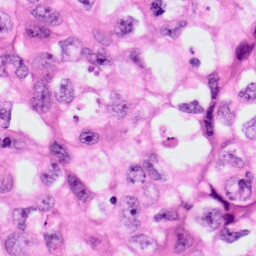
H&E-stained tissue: Lung